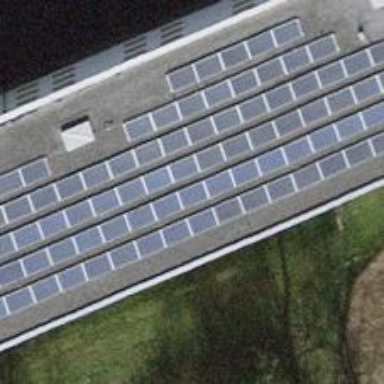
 consisting of solar photovoltaic panels."